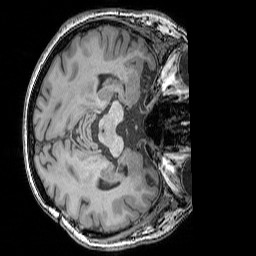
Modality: T1w
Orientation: axial
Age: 70
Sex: female
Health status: ill
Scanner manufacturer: siemens
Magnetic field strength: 3 T
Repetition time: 1.75 s
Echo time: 0.00418 s